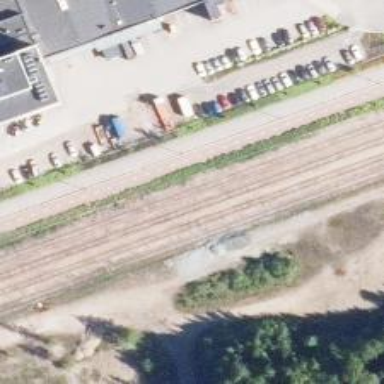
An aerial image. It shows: Left-hand railway turnout side.